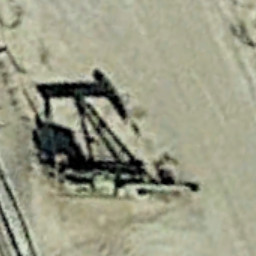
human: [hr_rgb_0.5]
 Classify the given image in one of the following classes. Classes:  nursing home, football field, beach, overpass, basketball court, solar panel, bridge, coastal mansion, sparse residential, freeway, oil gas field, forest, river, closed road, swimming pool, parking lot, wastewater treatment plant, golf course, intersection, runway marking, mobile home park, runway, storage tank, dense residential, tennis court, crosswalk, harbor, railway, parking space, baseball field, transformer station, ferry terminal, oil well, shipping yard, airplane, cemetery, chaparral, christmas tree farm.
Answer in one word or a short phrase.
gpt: oil well